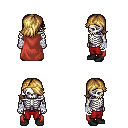
a pixel art fantasy rpg character, male body template, skeleton, maroon cape, red pants, blonde swoop hairstyle, gold tiara, white cloth bandages, black shoes, four views (front, back, left, right), 2x2 character sprite sheet, small pixel art, hard edges, no anti-aliasing